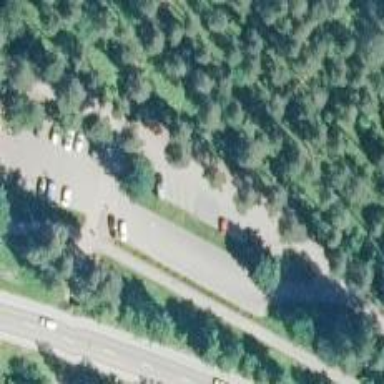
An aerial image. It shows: Parking lot with asphalt surface designed for park and ride facility.